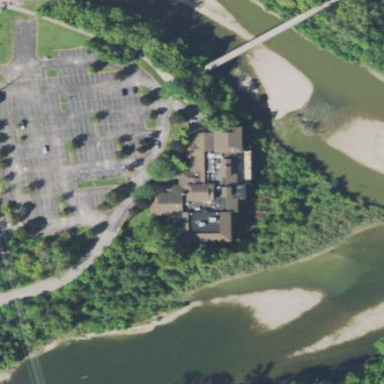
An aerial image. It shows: Building that houses restaurant.